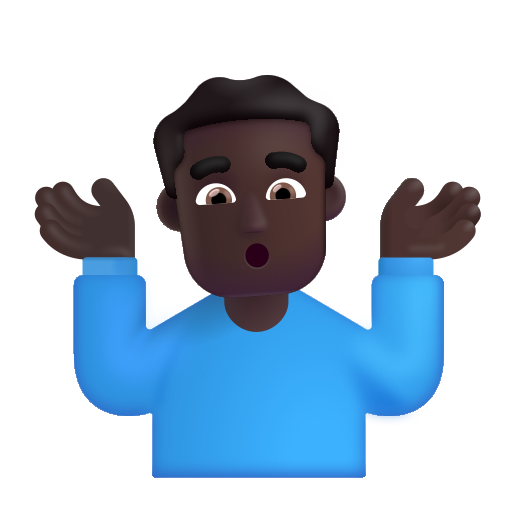
man shrugging color dark